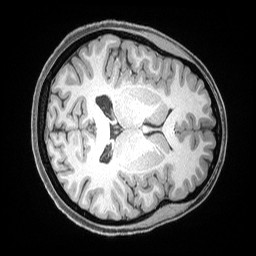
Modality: T1w
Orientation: axial
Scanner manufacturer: siemens
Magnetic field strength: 3 T
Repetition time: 2.53 s
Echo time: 0.00169 s